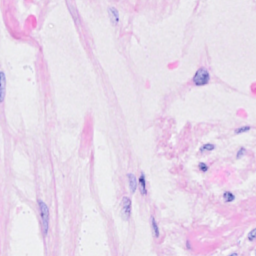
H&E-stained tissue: Breast